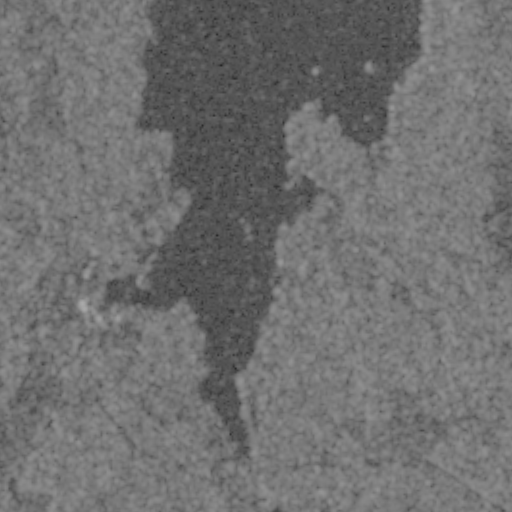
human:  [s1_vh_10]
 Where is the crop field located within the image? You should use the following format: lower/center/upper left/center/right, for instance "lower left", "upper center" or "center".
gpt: The crop field is located in the lower left of the image.
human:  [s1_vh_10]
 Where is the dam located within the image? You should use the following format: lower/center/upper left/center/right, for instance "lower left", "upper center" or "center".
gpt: The dam is located in the center left of the image.
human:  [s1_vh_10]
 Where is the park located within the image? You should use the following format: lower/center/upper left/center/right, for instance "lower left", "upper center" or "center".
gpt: The park is located in the lower left of the image.
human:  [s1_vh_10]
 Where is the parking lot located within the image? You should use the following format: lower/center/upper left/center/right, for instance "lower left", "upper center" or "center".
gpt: The parking lot is located in the center left of the image.
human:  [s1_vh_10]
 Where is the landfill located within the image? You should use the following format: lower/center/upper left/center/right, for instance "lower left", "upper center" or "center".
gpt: There is no landfill in the image.

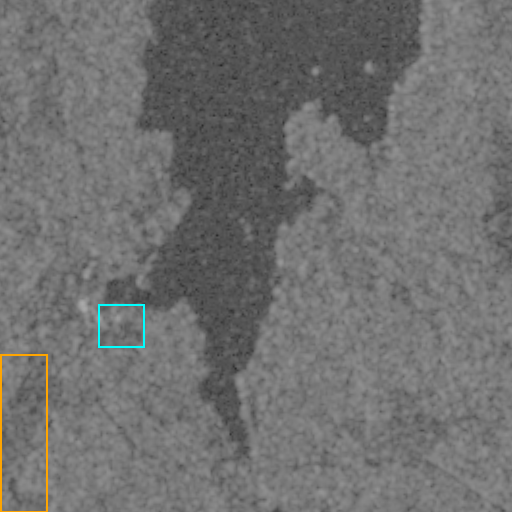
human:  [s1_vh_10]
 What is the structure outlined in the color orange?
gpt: The structure outlined in orange is a crop field.
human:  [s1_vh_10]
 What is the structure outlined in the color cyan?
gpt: The structure outlined in cyan is a park.
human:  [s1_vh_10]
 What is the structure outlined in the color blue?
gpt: There is no blue outline.